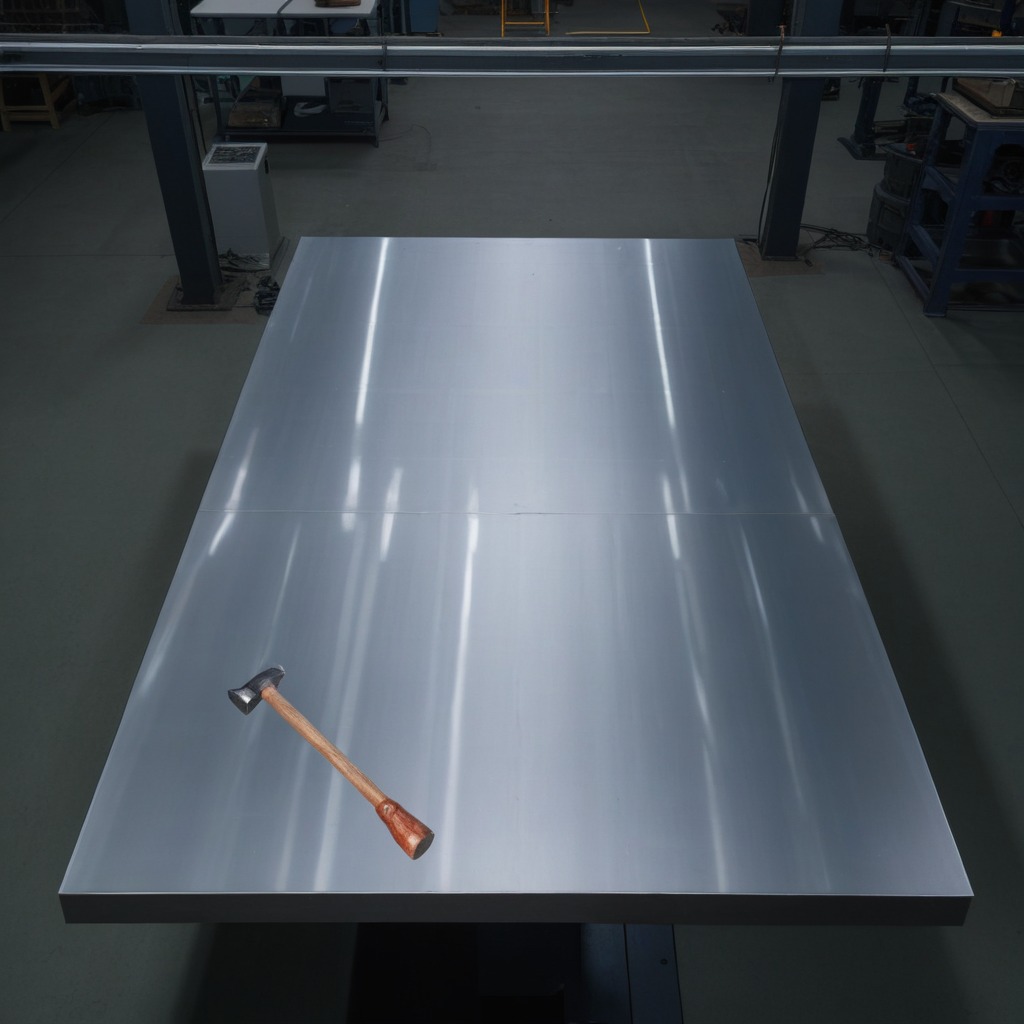
A hammer lies on the clean empty table in the basement in the evening.